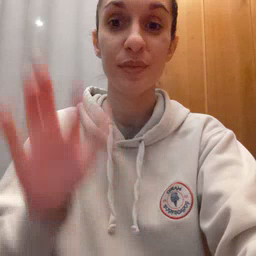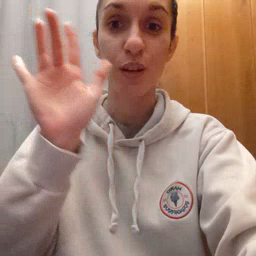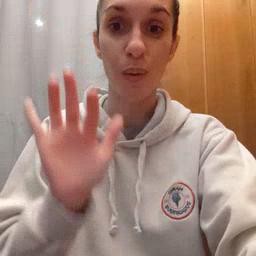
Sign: snow